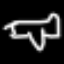
Label: airplane